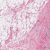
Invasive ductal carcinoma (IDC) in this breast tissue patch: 0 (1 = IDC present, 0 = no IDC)